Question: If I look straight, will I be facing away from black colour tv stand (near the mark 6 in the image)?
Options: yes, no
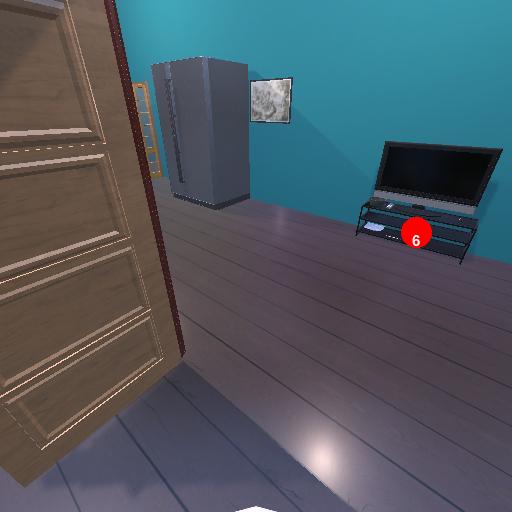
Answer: yes